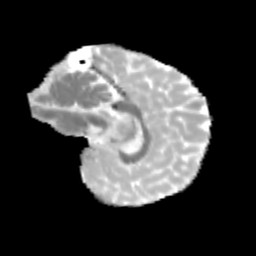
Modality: MD
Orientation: sagittal
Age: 10
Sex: male
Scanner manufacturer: siemens
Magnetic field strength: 3 T
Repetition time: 3.8 s
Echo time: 0.07 s